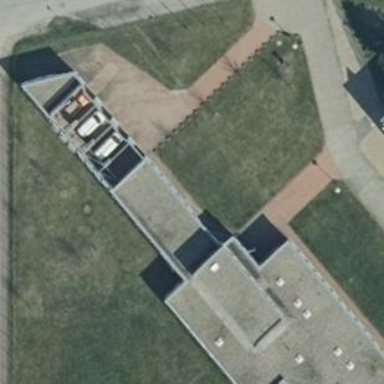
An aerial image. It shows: Civic building with flat roof oriented along the gray gravel roof.